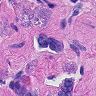
Metastatic tissue present: yes